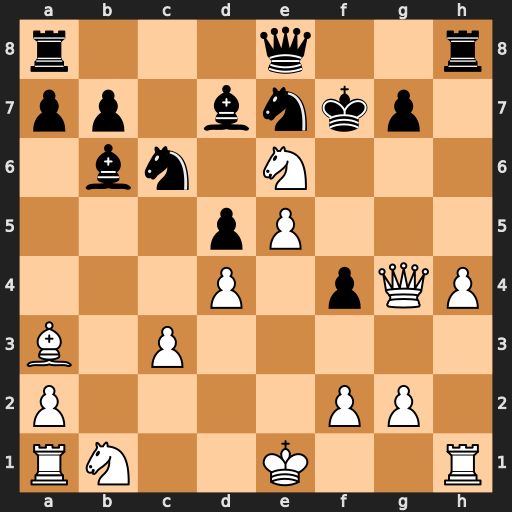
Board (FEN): r3q2r/pp1bnkp1/1bn1N3/3pP3/3P1pQP/B1P5/P4PP1/RN2K2R
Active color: w
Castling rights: KQ
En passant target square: -
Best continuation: Qxg7+ Kxe6 Qf6#